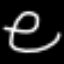
Label: pants